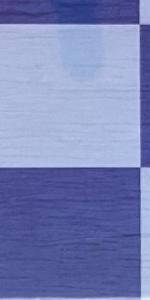
Label: Empty